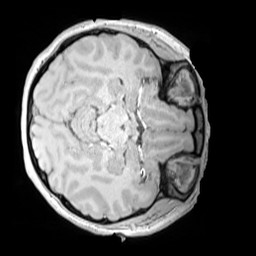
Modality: MP2RAGE
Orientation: axial
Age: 12
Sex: female
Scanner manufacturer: siemens
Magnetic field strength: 3 T
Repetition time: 4 s
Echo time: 0.00303 s